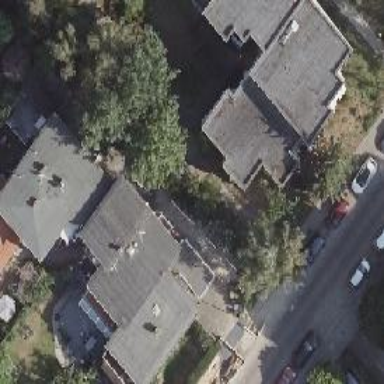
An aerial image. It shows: Apartment building with flat roof.